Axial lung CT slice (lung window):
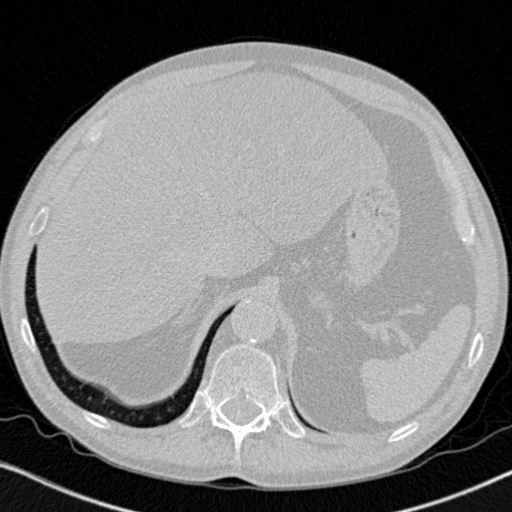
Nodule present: no